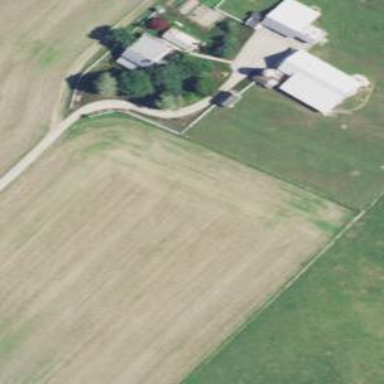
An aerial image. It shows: Farmyard area.